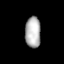
Tissue: lung
Cell type: Endothelial cells
Senescence score: 0.6927
Nuclear area (px): 472
Mean DAPI intensity: 177.466